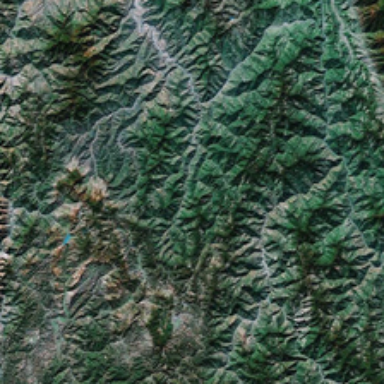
It is a piece of irregular green mountain .